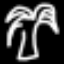
Label: palm tree